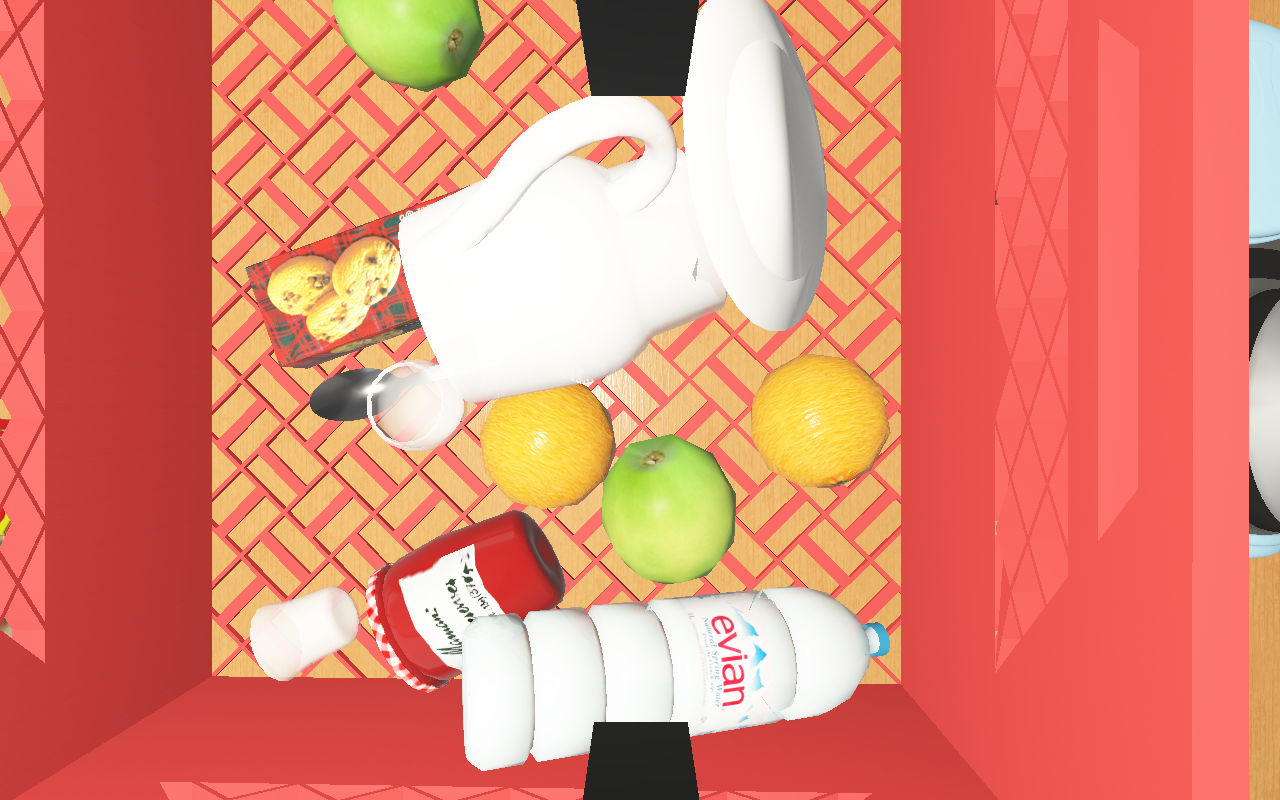
Objects in the scene:
carafe
water bottle
apple
apple
orange
orange
plate
honey jar
jam jar
cereal box
biscuit box